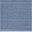
Piece: xx